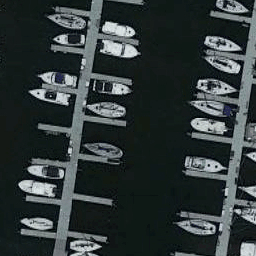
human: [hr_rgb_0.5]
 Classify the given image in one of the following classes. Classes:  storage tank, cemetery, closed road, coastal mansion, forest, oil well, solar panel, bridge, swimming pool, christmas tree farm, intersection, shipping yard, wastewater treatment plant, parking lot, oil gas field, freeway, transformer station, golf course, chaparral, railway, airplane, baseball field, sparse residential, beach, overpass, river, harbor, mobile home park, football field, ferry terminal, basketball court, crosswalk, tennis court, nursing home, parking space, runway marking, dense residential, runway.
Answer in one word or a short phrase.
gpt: harbor